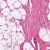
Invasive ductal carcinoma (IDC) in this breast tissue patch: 0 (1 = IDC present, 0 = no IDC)